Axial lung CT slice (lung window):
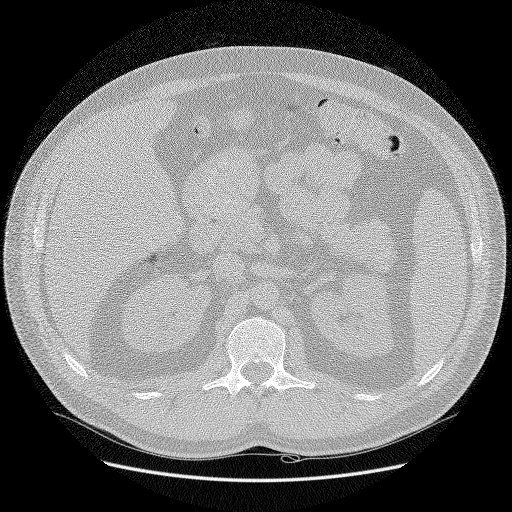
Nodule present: no